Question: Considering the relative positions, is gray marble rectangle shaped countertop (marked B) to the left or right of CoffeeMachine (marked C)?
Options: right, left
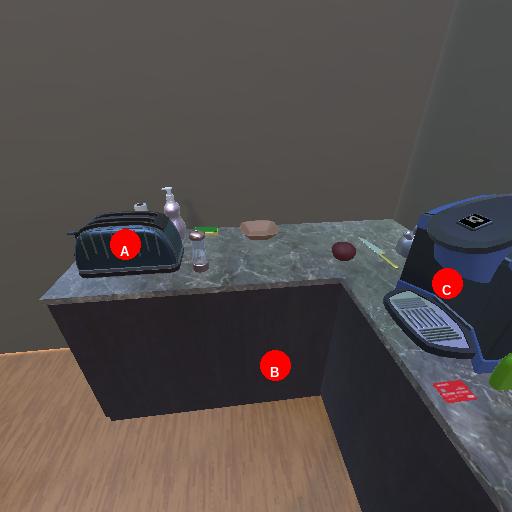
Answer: right